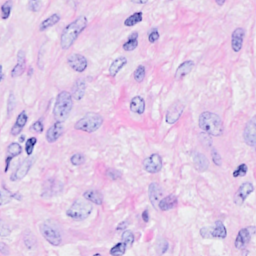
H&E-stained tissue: Breast